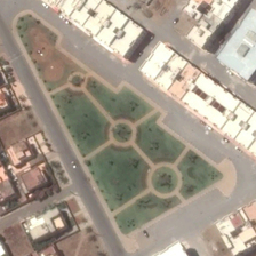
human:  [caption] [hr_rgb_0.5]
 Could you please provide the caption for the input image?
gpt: The square is surrounded by streets.

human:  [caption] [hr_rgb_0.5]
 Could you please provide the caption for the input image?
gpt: The square is surrounded by roads.

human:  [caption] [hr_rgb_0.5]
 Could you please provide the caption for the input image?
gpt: The square is surrounded by the road.

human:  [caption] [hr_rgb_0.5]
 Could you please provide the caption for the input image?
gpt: The road around the square

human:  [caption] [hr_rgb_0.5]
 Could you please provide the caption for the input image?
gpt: There are roads around the square.